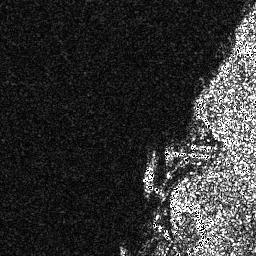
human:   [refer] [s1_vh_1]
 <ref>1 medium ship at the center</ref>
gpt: <box>[[55, 59, 61, 75, 0]]</box>